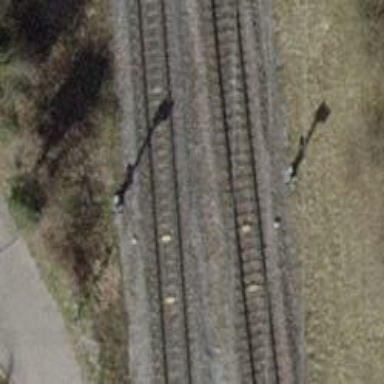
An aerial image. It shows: Railway signal.